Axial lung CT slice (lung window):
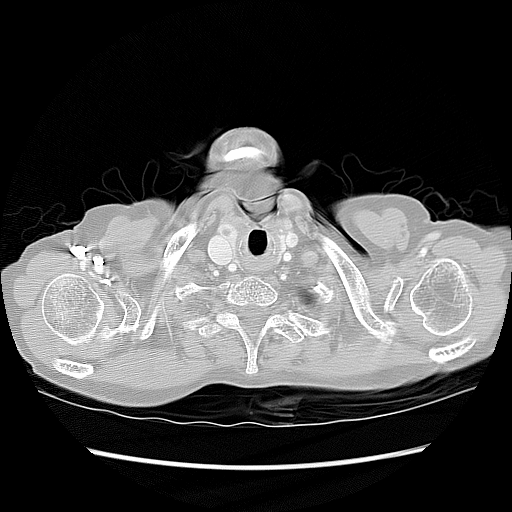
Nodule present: no